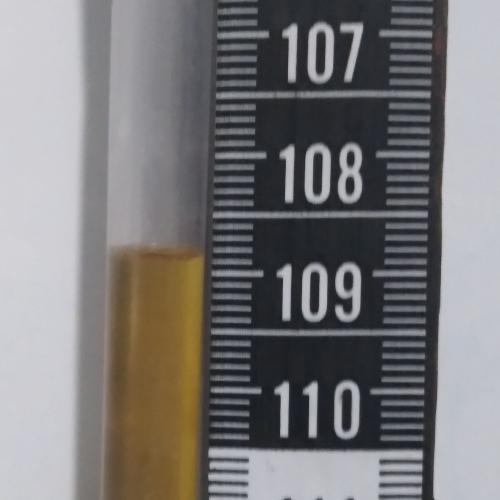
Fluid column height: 108.8 cm